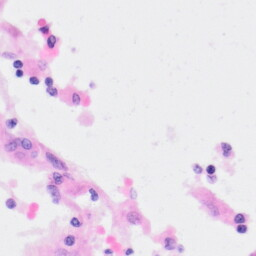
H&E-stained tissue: Kidney